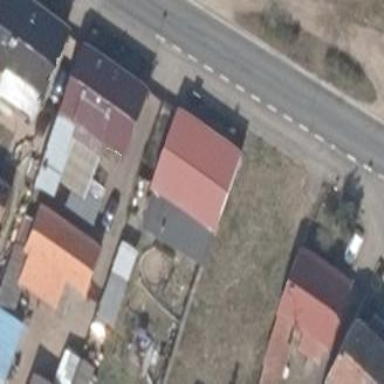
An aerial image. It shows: Residential building with gabled roof painted in white. The roof is oriented along the building's length and has rose color.